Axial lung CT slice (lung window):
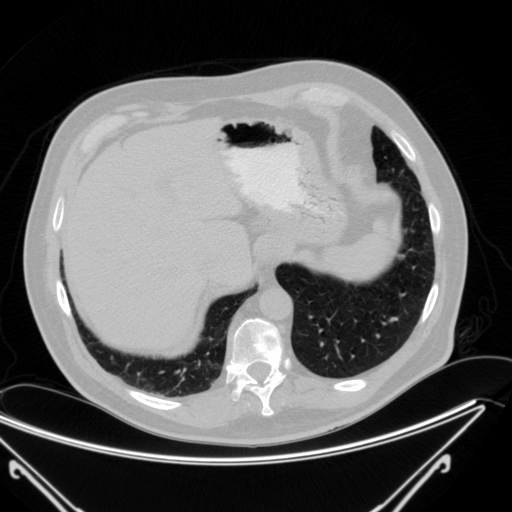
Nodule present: no